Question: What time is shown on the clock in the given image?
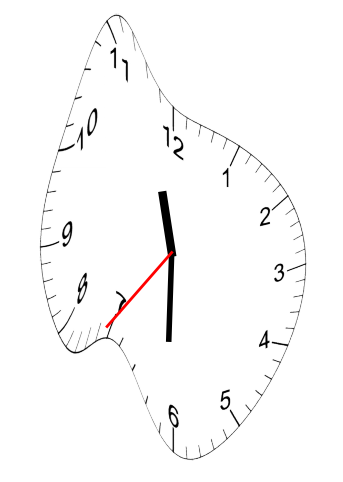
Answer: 11:30:36